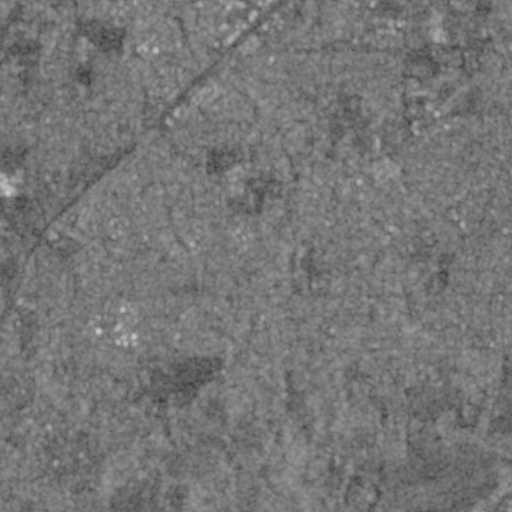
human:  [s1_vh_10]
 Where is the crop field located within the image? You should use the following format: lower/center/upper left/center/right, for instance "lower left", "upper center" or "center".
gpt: The crop field is located in the upper left of the image.
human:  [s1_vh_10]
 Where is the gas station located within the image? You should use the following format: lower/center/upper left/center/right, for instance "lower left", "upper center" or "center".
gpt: The gas station is located in the upper center of the image.
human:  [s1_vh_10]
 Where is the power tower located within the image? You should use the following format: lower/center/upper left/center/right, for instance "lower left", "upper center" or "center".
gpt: The power tower is located in the upper right of the image.
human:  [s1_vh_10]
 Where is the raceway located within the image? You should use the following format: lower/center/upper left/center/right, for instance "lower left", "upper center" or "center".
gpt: The raceway is located in the lower left of the image.
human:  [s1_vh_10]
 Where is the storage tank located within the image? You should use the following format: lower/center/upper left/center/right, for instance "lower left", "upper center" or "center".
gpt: The storage tank is located in the center right of the image.
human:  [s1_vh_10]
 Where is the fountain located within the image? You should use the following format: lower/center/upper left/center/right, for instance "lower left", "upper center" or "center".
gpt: The fountain is located in the upper right of the image.
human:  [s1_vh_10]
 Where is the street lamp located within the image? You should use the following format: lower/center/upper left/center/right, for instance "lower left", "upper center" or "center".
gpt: The street lamp is located in the center right of the image.
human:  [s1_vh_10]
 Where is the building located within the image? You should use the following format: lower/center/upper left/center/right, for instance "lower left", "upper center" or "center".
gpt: There is no building in the image.

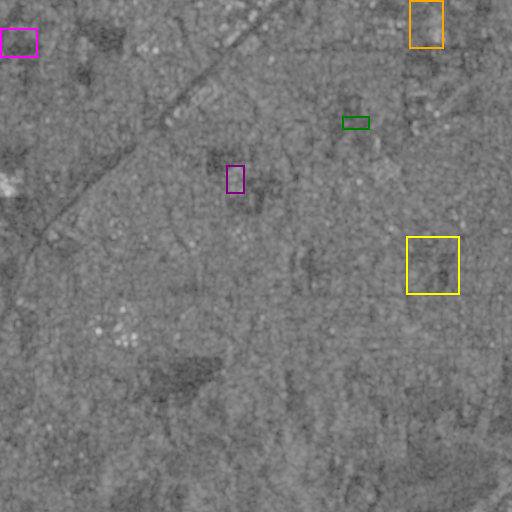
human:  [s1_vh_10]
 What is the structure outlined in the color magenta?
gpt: The structure outlined in magenta is a crop field.
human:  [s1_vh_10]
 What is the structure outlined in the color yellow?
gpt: The structure outlined in yellow is a park.
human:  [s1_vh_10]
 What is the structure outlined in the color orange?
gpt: The structure outlined in orange is a parking lot.
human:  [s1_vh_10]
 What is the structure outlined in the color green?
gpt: The structure outlined in green is a track.
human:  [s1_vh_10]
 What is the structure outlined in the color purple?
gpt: The structure outlined in purple is a building.
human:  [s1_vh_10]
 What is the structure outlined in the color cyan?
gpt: There is no cyan outline.